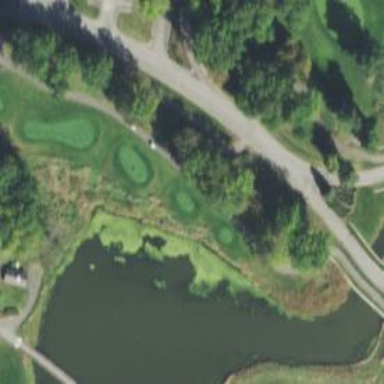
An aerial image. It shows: View of golf hole.